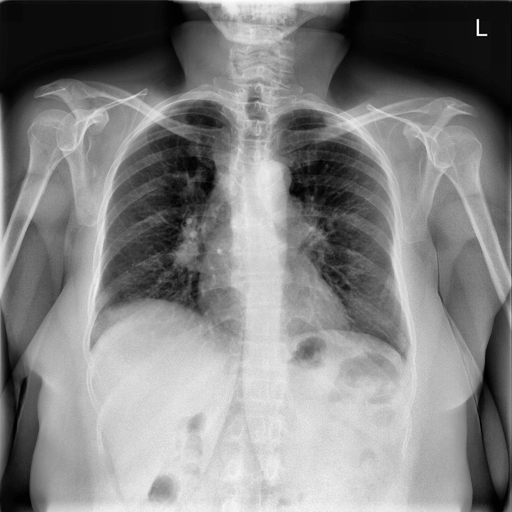
Finding: NORMAL